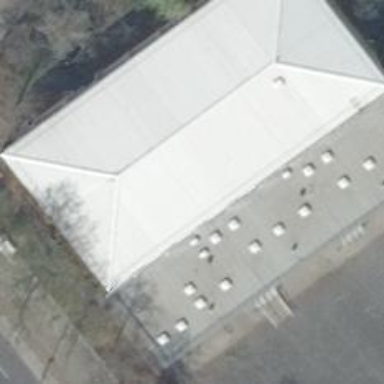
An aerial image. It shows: Sports hall with hipped roof. The sports hall supports multiple sports activities.